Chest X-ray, AP view. Patient: 45 years old, sex M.
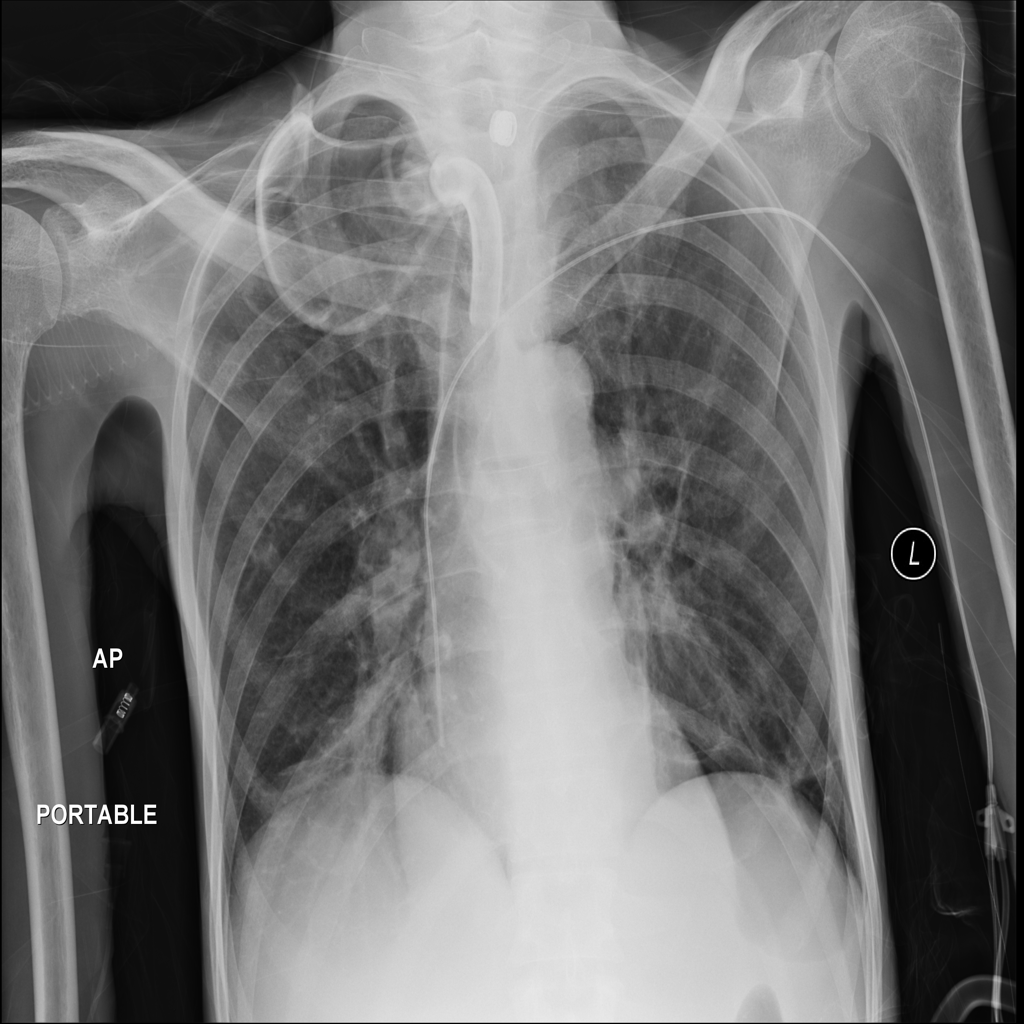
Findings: No Finding